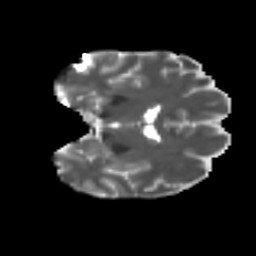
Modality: T2w
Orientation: coronal
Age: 34
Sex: female
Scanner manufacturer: ge
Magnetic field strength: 3 T
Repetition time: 7.8 s
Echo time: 0.0606 s